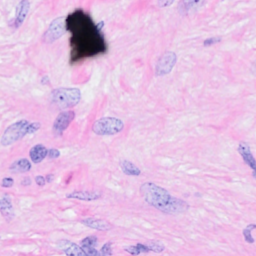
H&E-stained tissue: Breast